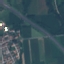
Land use / land cover: Highway